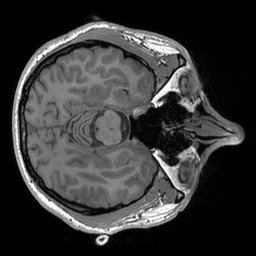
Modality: T1w
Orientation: axial
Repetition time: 2 s
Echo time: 0.00252 s